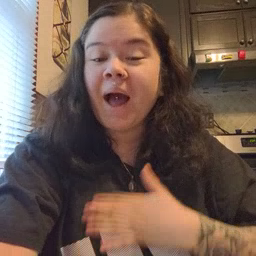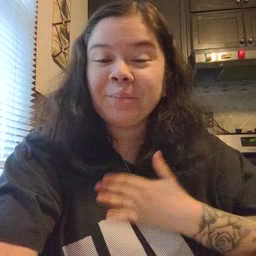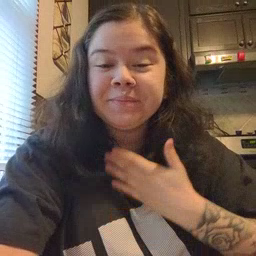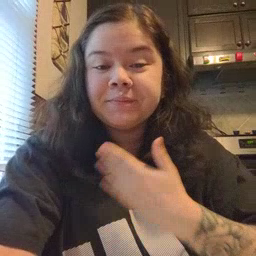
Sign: happy